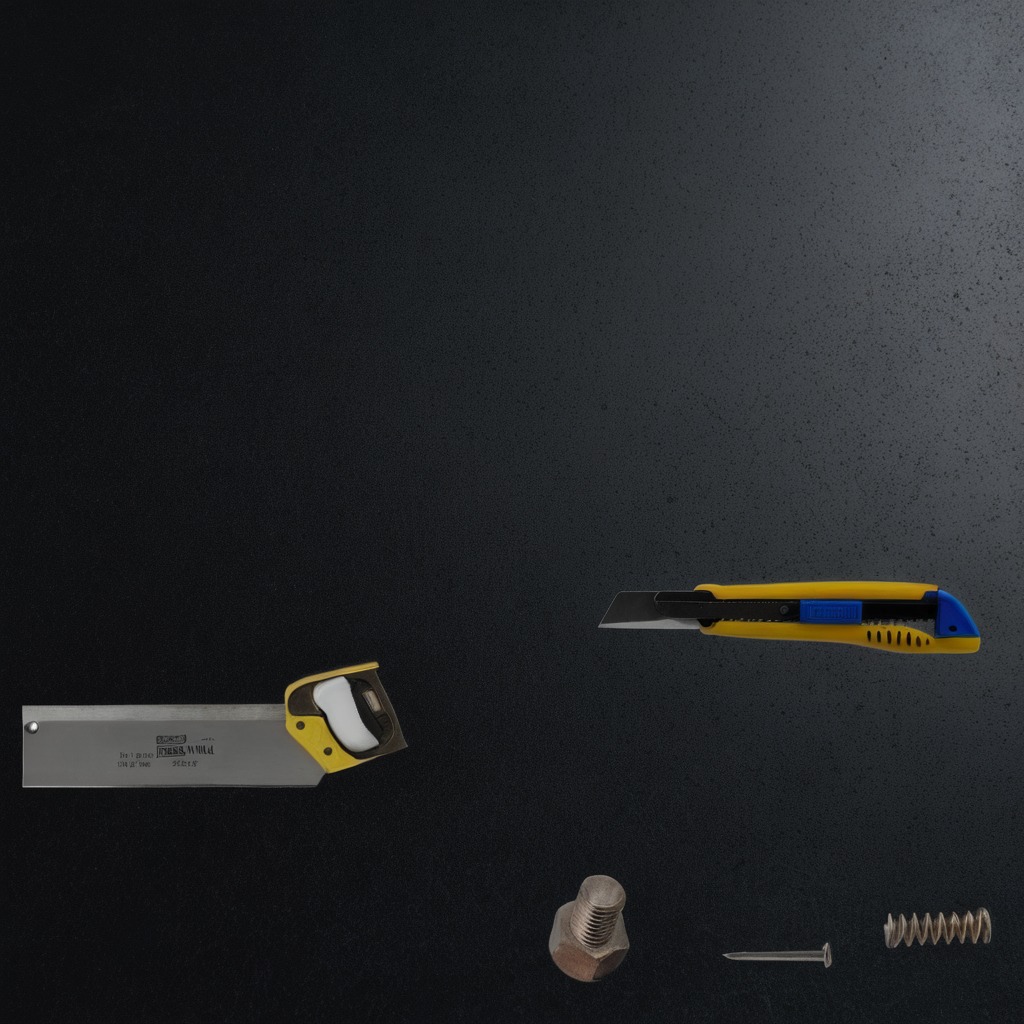
A utility knife, a metal machine screw, an iron nail, a coiled metal spring, and a handheld metal saw are lying on the clean granite tabletop.